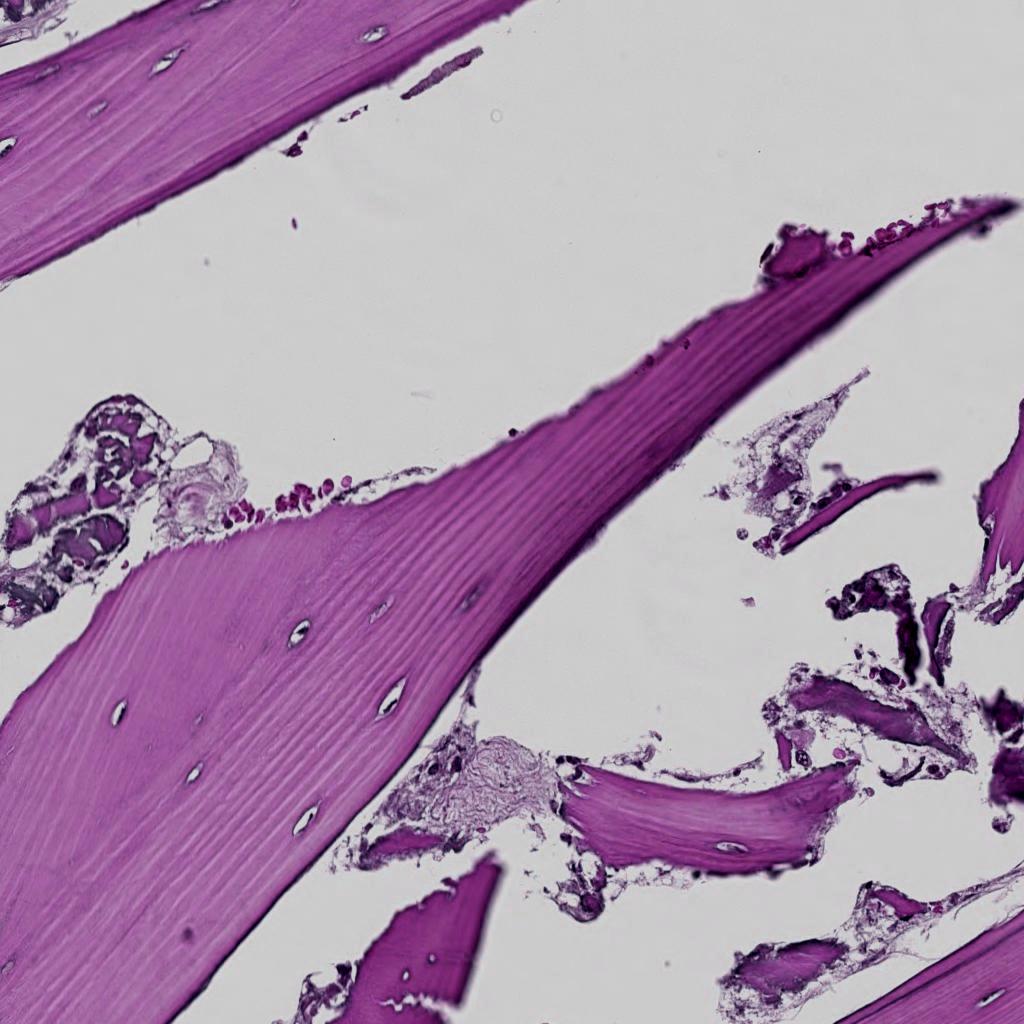
Label: Non-Tumor